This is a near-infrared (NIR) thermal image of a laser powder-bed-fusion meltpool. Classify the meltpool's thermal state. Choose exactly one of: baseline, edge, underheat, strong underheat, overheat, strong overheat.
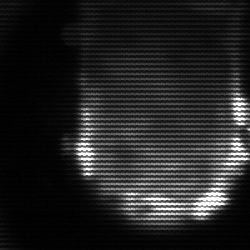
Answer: baseline